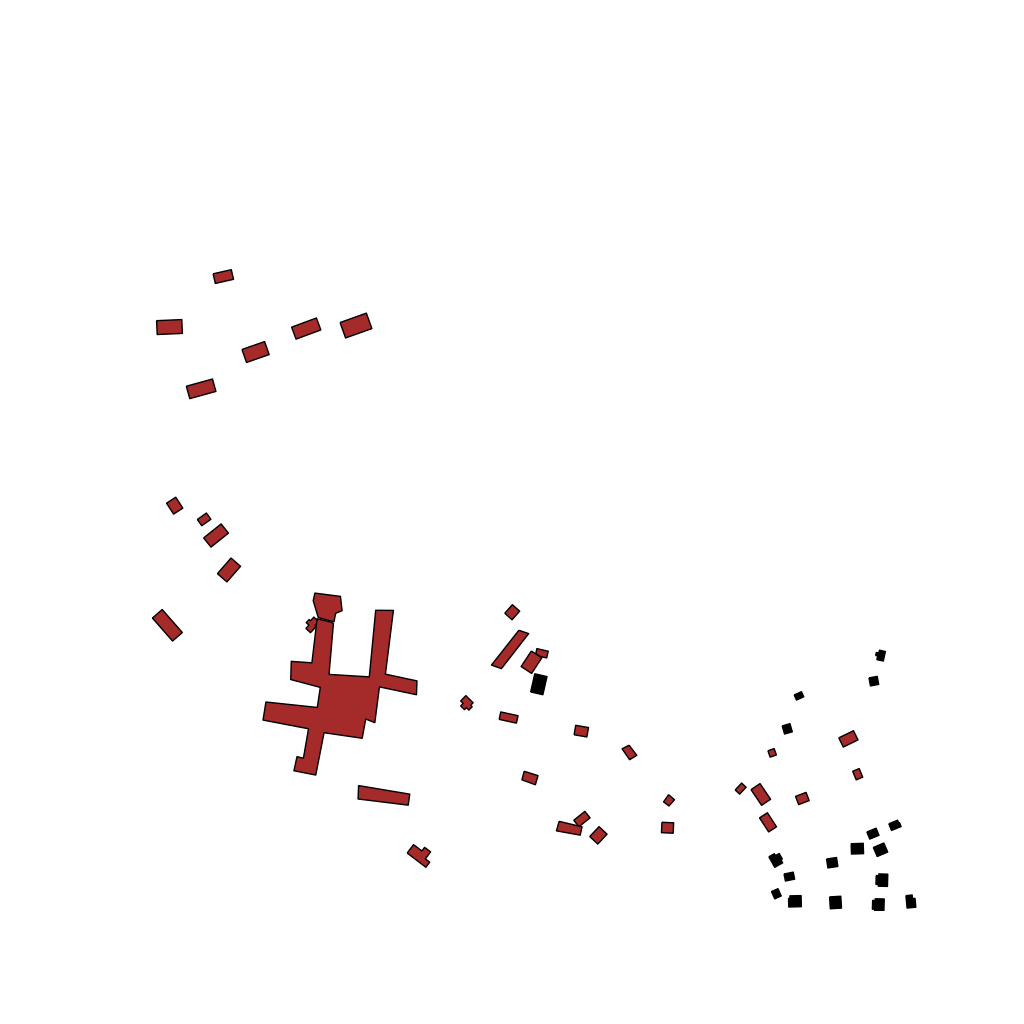
Tags: overhead vector_map, recreation, residential, special, individual_rise, density_1, Building, Facility, 1.0 km²